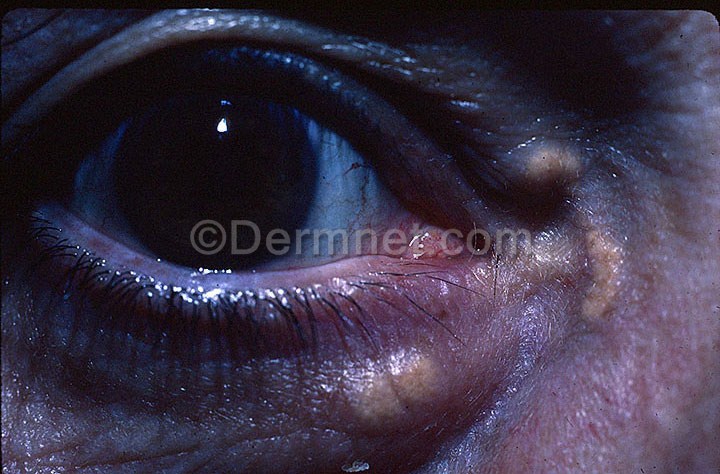
Disease: Systemic Disease